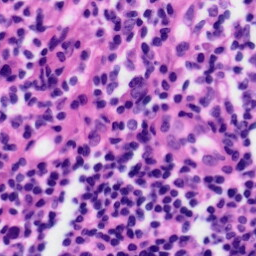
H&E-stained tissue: Tonsil